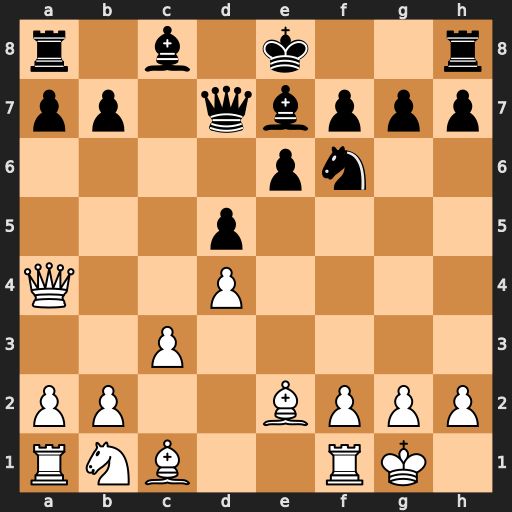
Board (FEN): r1b1k2r/pp1qbppp/4pn2/3p4/Q2P4/2P5/PP2BPPP/RNB2RK1
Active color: w
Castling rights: kq
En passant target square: -
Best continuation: Bb5 O-O Bxd7